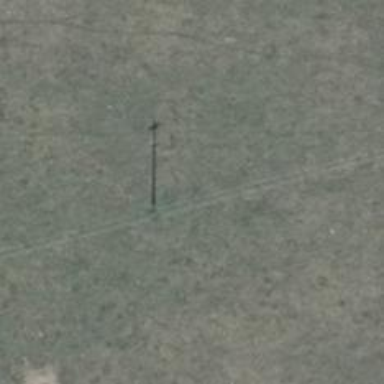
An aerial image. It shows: Minor power line.